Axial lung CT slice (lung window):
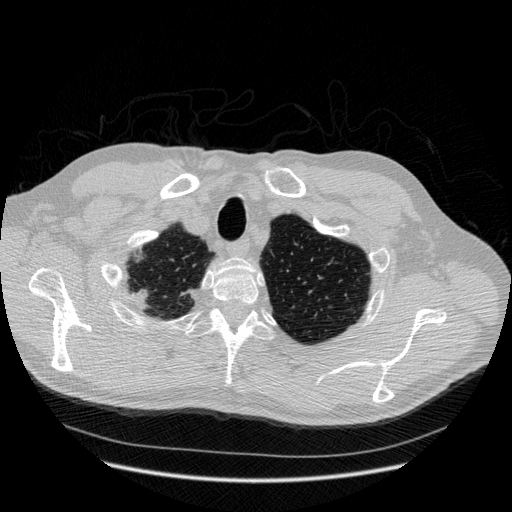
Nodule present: no